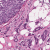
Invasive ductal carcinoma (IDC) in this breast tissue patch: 1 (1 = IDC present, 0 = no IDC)